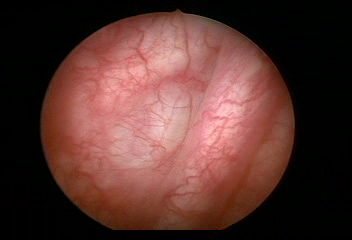
Modality: WLC
Class: Normal mucosa
Bladder cancer association: No